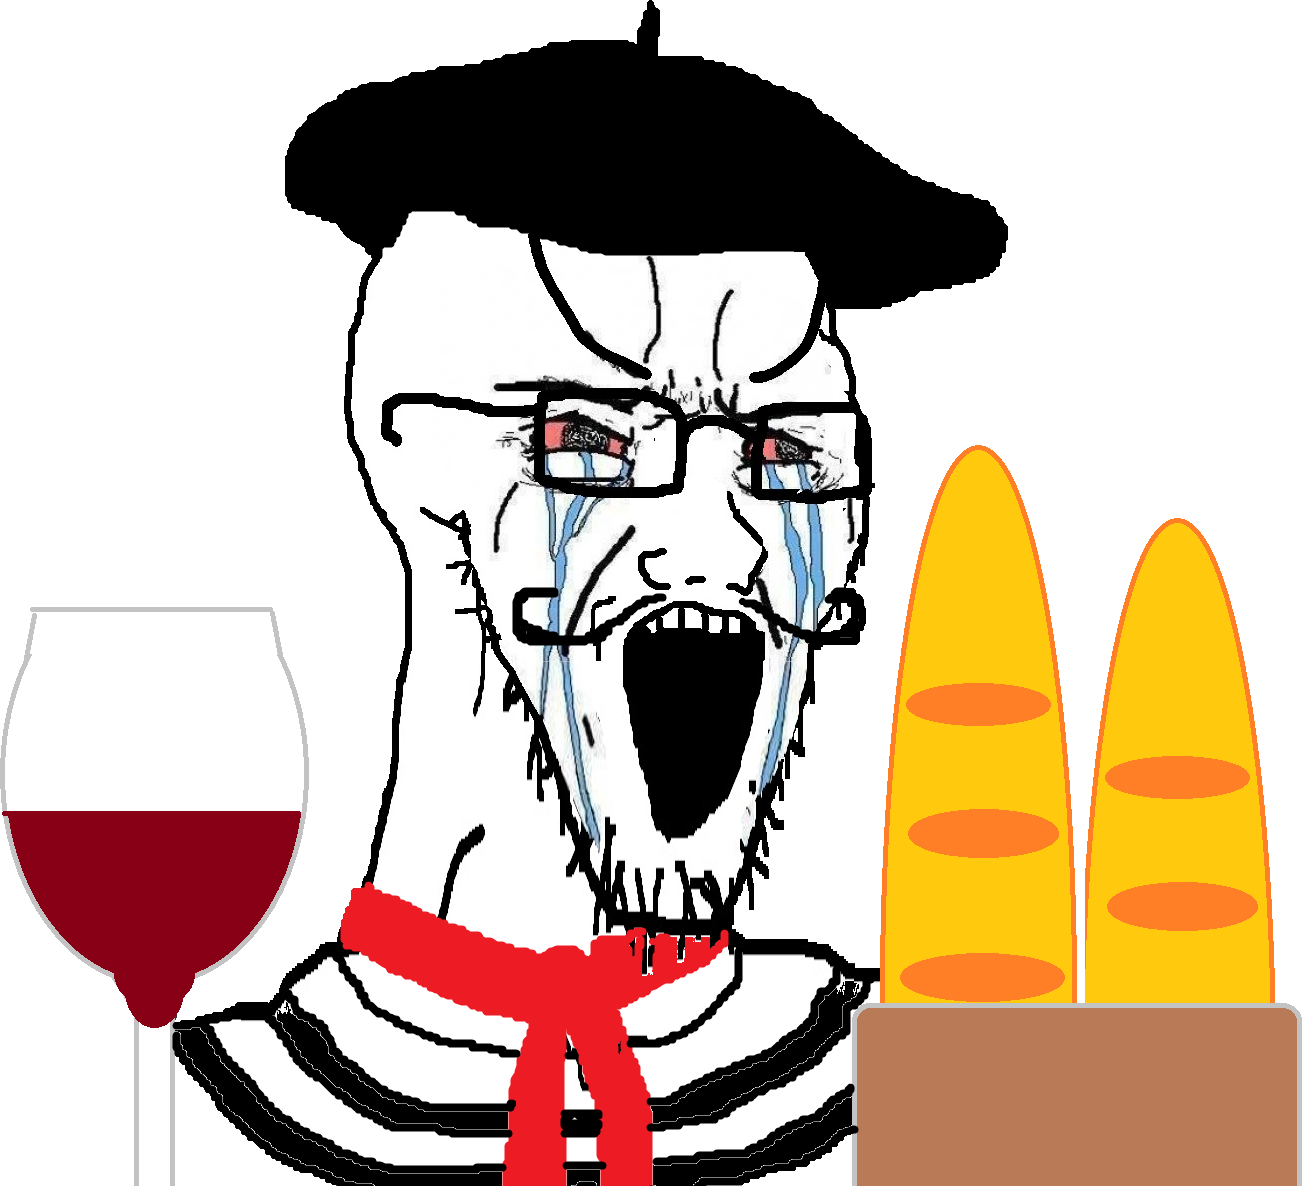
Label: 5_Soyjak